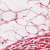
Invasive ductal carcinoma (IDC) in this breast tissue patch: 0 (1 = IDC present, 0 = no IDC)